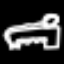
Label: bed